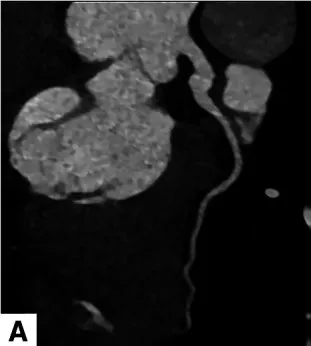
Computed tomography coronary angiography showed normal left anterior descending artery.
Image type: radiology (ct)